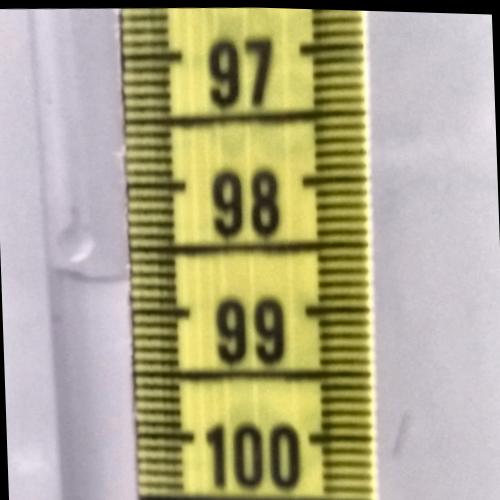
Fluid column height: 98.7 cm